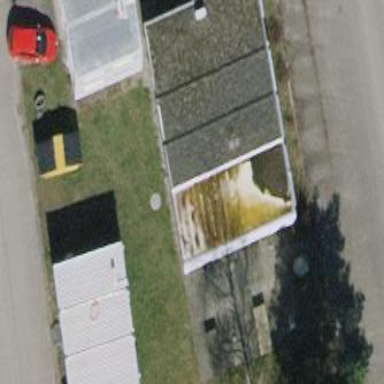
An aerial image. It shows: Building with flat roof.